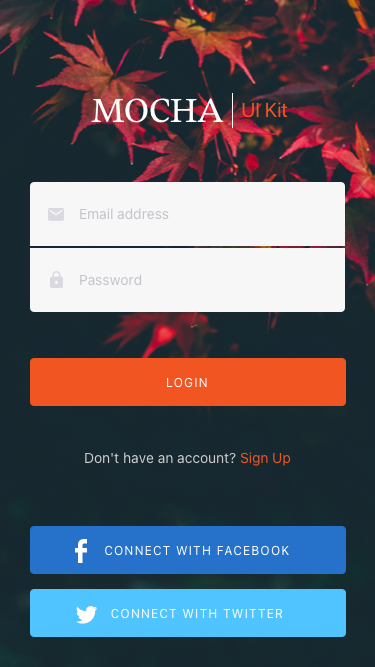
Text in this UI design:
Don't have an account? Sign Up
Email address
Password
login
Connect with Facebook
Connect with Twitter
MOCHA
UI Kit